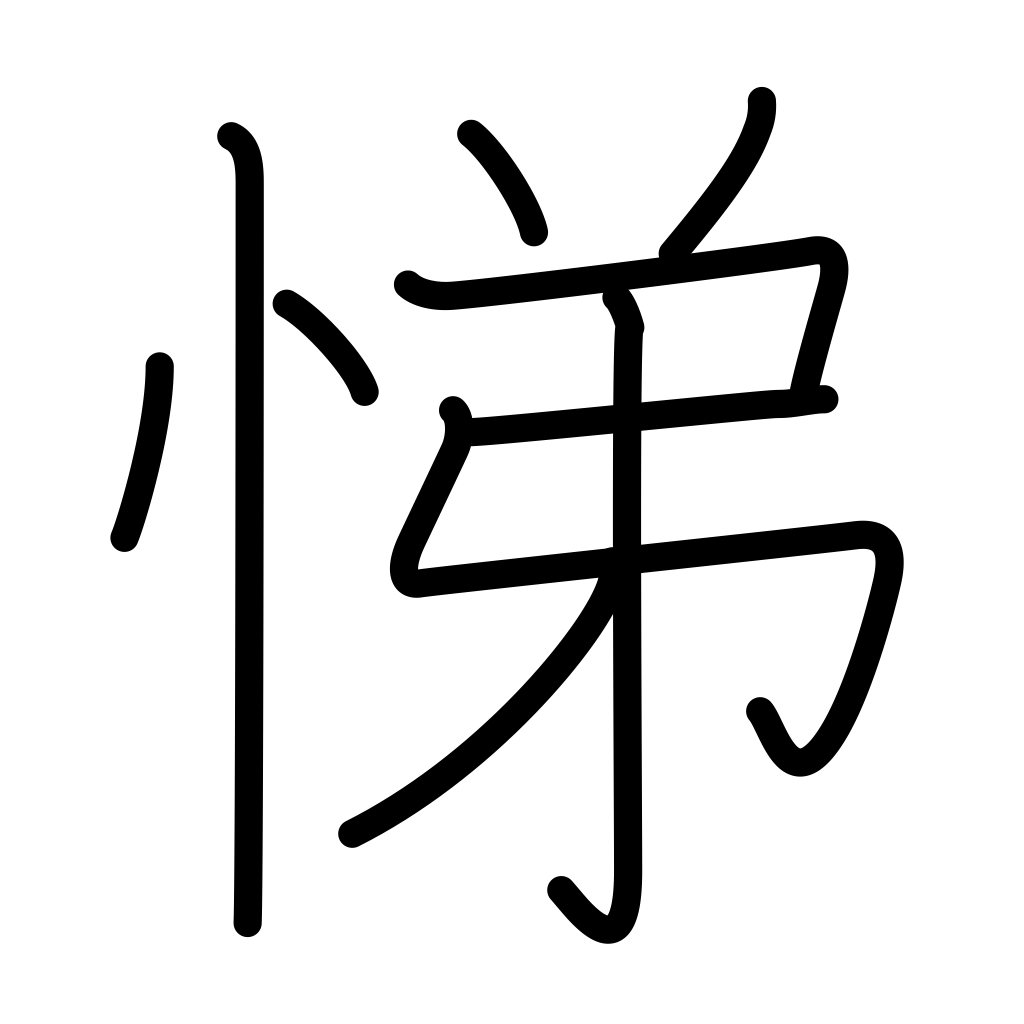
Meaning: serving our elders